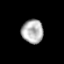
Tissue: prostate
Cell type: Epithelial cells
Senescence score: 0.3489
Nuclear area (px): 504
Mean DAPI intensity: 177.413